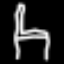
Label: chair